Question: in the attribute inspector i have a placeholder (a.k.a a hint) for a textfield. The hint is called USERNAME. I'd like to localize this. I have already added the necessary strings into a localizable.strings file. My question is i would rather reference this string from the inspector itself. I wish i could do something like localstrings(@"username") right inside the placeholder field itself. I wish i could localize the placeholder string directly from interface builder is what i'm asking for. I've attached an image showing what i'd like to accomplish.

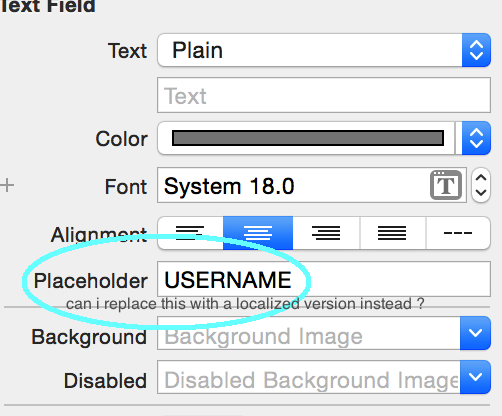
Answer: Localize your storyboard(Main.storyboard), Xcode makes strings file(Main.storyboard) for you, so edit it like...
'''
"XXXXXXX.placeholder" = "NOMBRE";
'''